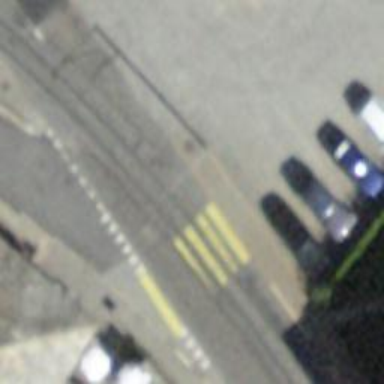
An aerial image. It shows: Level crossing with lights at railway intersection.